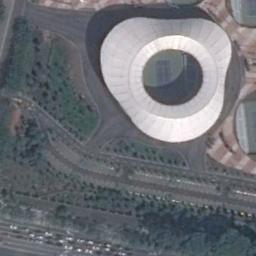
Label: stadium